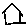
Label: house